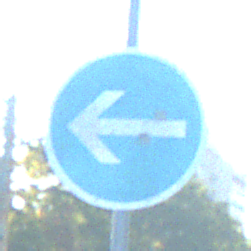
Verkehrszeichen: VorgeschriebeneFahrtrichtungHierLinks
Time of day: MorningAfternoon
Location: Outdoor (Urban)
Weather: Clear
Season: NotSpecified
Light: Natural